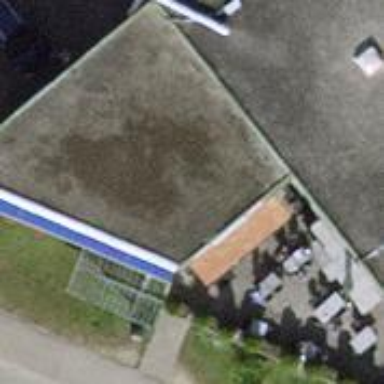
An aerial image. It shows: Restaurant.